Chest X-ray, PA view. Patient: 32 years old, sex M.
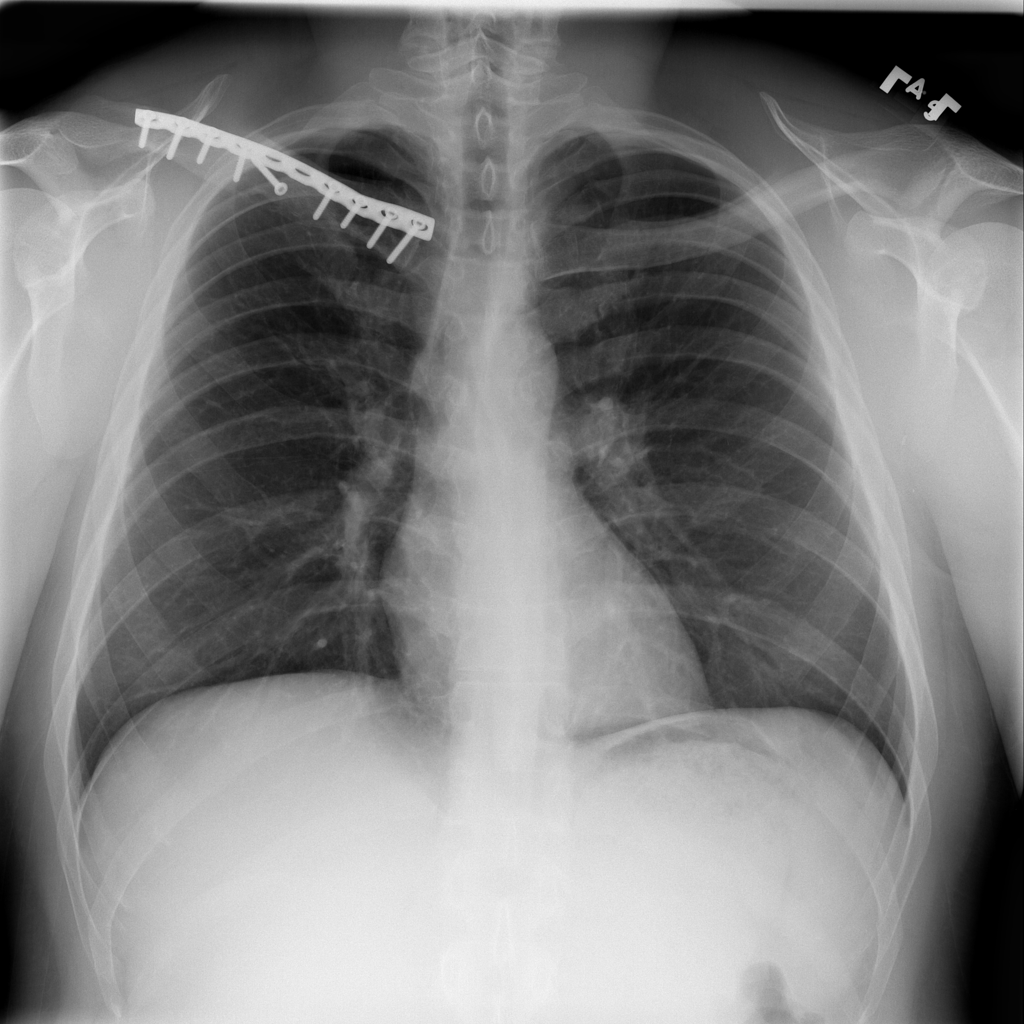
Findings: No Finding